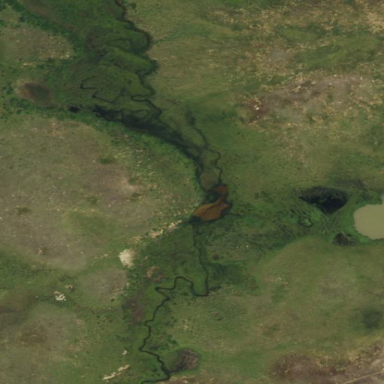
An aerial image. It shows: Marshy wetland area.